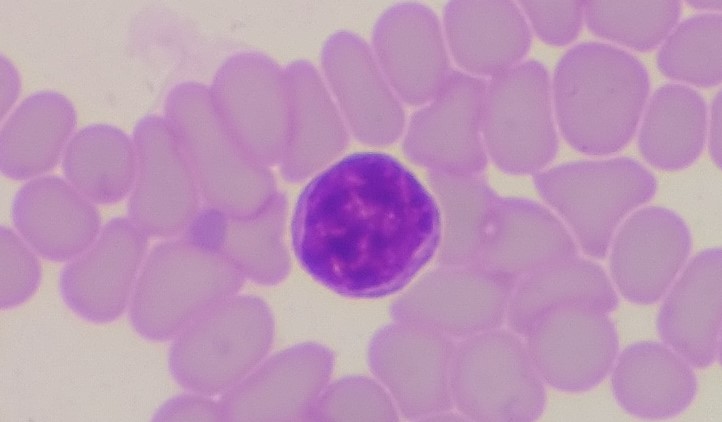
White blood cell type: Lymphocyte